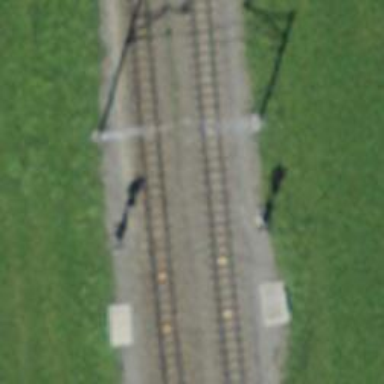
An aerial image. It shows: Railway signal.